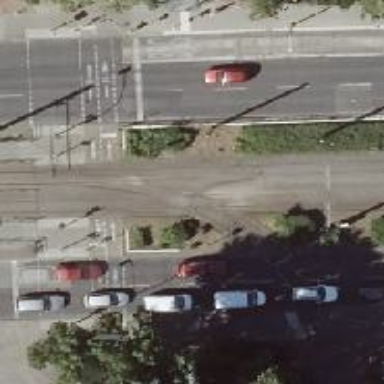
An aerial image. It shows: Railway crossing.